Field crop: maize
Growth stage: 2
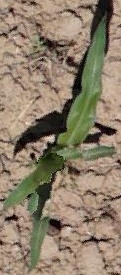
Species: maize